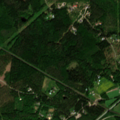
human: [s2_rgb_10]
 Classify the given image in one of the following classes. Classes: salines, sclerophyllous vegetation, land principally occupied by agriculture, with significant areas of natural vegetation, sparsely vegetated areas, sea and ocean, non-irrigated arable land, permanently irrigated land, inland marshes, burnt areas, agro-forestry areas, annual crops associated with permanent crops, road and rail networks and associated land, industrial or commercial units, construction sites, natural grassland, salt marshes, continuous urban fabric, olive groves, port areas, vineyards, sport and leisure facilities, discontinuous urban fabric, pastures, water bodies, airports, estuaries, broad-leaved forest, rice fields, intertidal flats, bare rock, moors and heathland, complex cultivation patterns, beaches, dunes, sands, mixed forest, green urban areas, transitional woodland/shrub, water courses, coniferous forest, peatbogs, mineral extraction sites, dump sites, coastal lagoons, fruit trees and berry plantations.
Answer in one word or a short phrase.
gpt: broad-leaved forest, mixed forest, transitional woodland/shrub